Field crop: tomato
Growth stage: 2
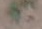
Species: solanum